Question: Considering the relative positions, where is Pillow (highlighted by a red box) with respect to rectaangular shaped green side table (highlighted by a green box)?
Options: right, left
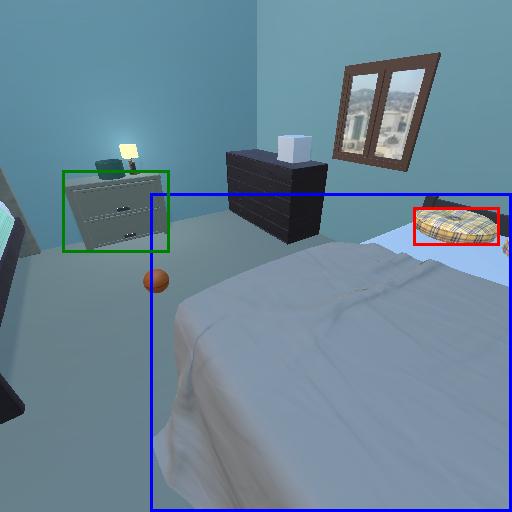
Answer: right